Interaction volume radius: 10 \u00c5
Interaction volume height: 15 \u00c5
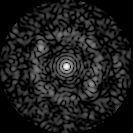
Disorder parameter: 0.7512